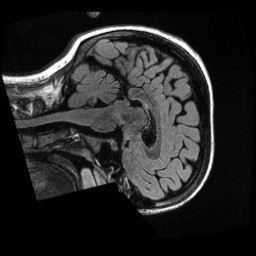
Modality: T1w
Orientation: sagittal
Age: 21
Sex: female